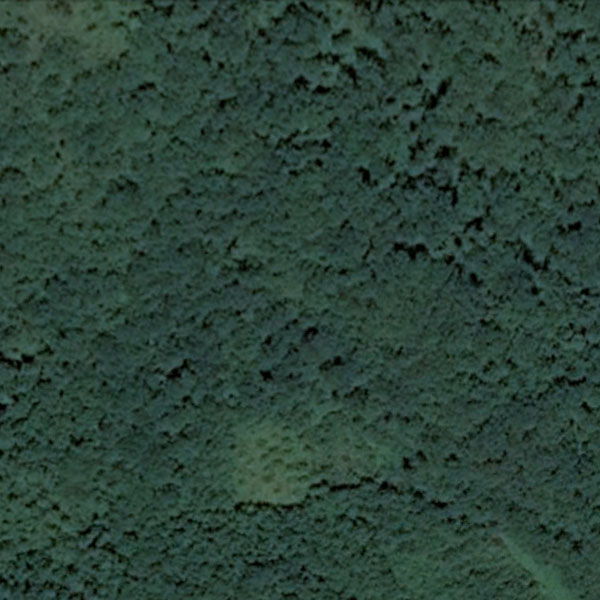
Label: Forest